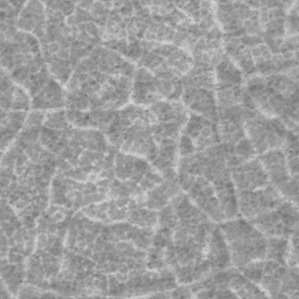
Label: frost